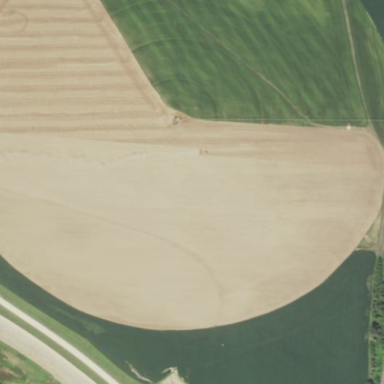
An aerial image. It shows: Farmland with irrigation circle.